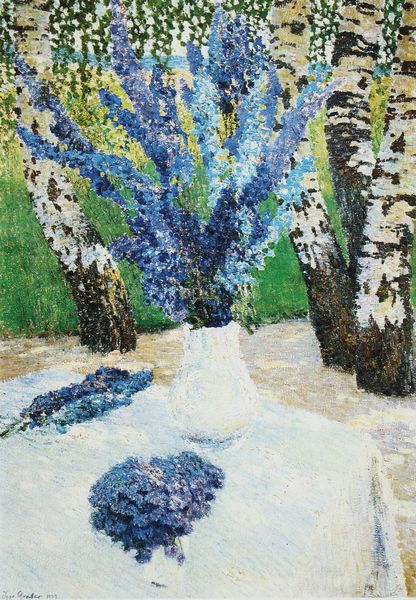
Titel: Vase mit Delphinium
Künstler: Igor Grabar
Standort: St. Petersburg
Institution: Russisches Museum
Schlagwörter: baum, blau, himmel, schatten, weiß, bäume, grün, impressionismus, hell, licht, schwarz, tisch, blüten, gras, rasen, schnee, tuch, tischtuch, birke, birken, stamm, zweige, drei, wald, stilleben, stillleben, vase, sommer, modern, violett, winter, stämme, vasen, blumenstrauss, strauß, sträuße